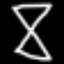
Label: hourglass